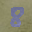
Label: 8